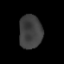
Tissue: lung
Cell type: Others
Senescence score: 0.2337
Nuclear area (px): 761
Mean DAPI intensity: 63.652